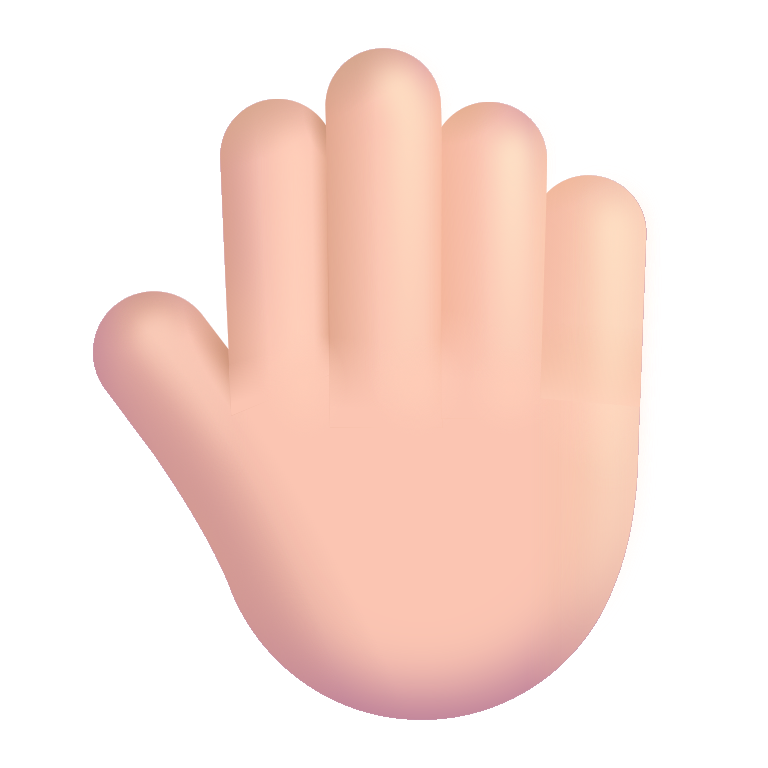
raised back of hand color light